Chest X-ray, AP view. Patient: 27 years old, sex F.
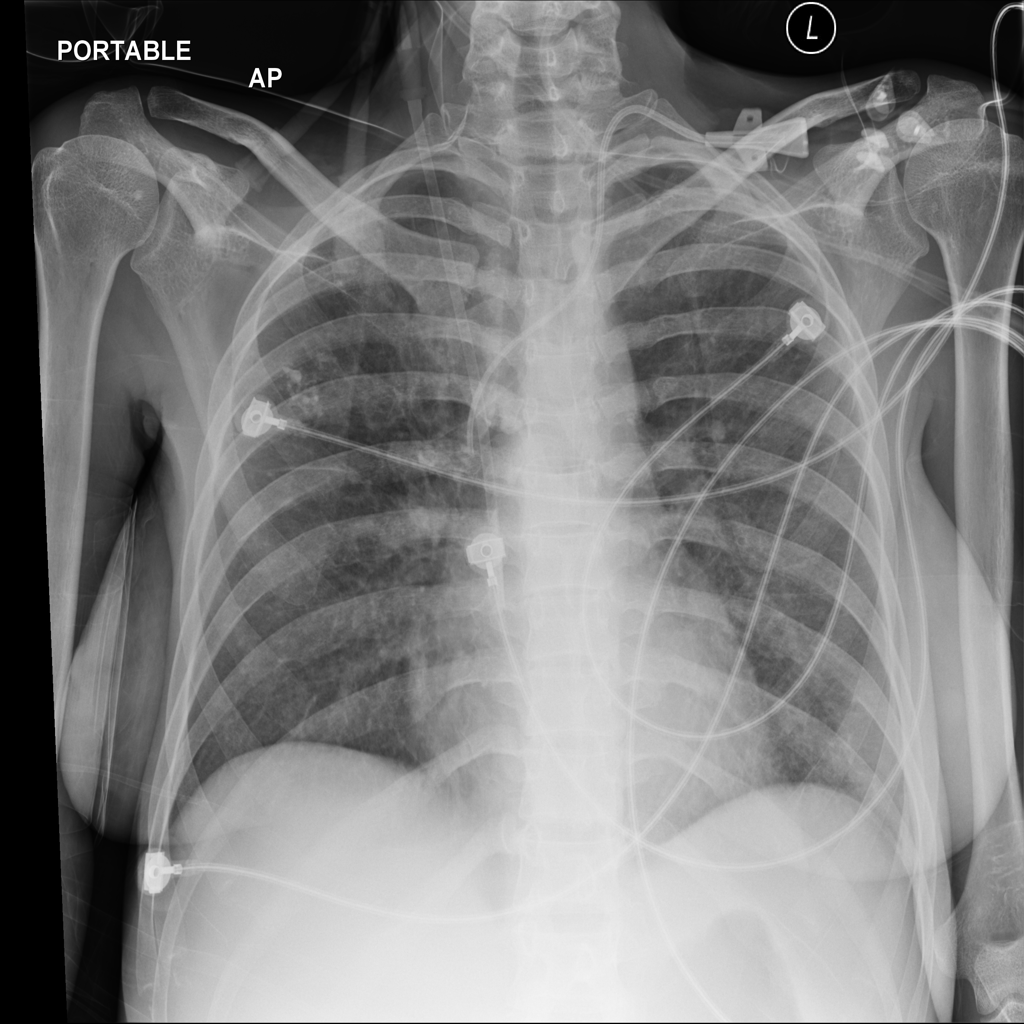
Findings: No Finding